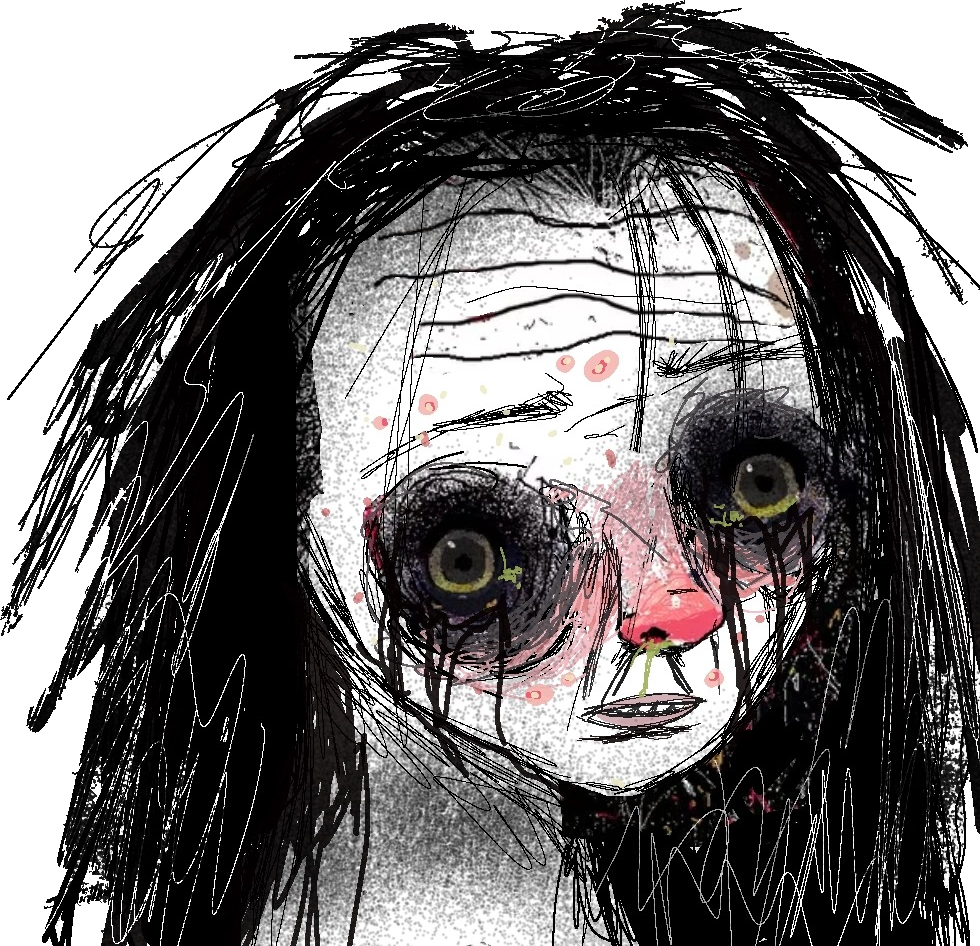
Label: 5_Doomer